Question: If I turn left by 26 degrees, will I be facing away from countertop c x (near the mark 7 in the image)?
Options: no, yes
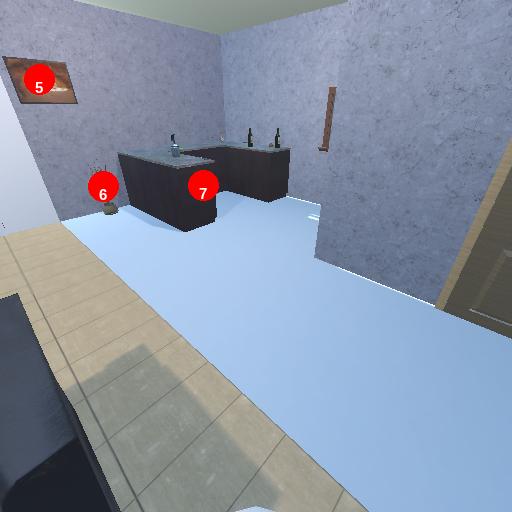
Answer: no